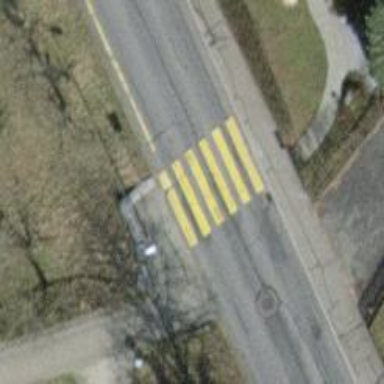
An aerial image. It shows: Zebra crossing on the road.